Current action and preconditions to check: trajectory_clear

Your task: For each precondition in the list above, predict whether it will hold at this action.

Consider the current scene as observed from the mobile robot's camera, and analyze the predicted future states of all dynamic agents (e.g., people, animals, vehicles, or any moving entities) within the NEXT SECOND.

IMPORTANT: Only answer "very likely" if you are absolutely certain—based on strong, clear evidence—that a dynamic agent will violate the precondition in the predicted future state. Do NOT answer "very likely" for unlikely, ambiguous, or low-probability risks.

Ask yourself for each precondition: Is there a high probability, with clear and convincing evidence, that the predicted future states of any dynamic agent will interfere with the predicted future state of the currently executing action within the NEXT SECOND, causing that precondition to fail?

Assess the risk level based on these predictions. Use "likely" or "very likely" if motions create a clear risk of interference.

Use "neutral" or "improbable" if agents are nearby but their predicted paths are clearly diverging or non-conflicting.

Failure Risk Categories: "very improbable", "improbable", "neutral", "likely", "very likely"

Answer Format: Output ONLY the probability_of_failure value from these categories: "very improbable", "improbable", "neutral", "likely", "very likely"

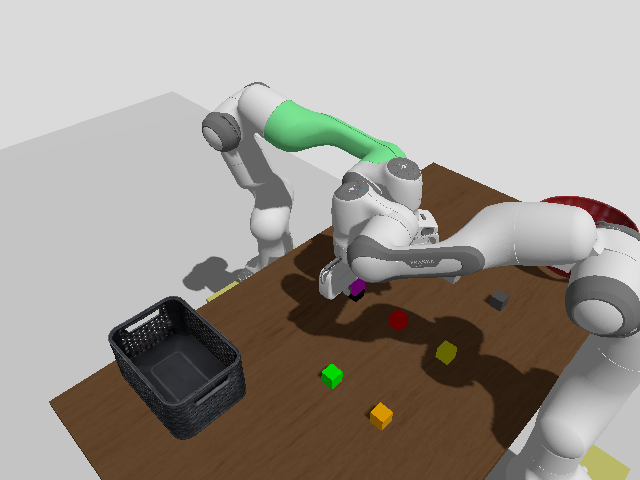

Answer: very likely